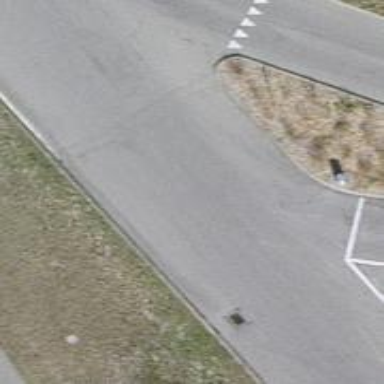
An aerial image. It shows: Asphalt parking aisle off service road.